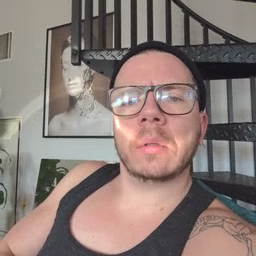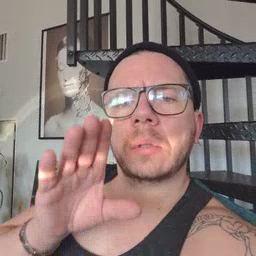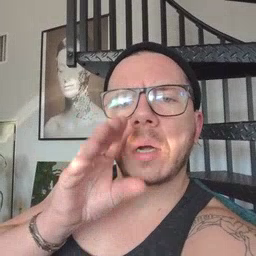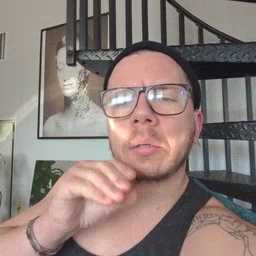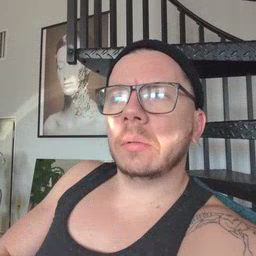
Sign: duck